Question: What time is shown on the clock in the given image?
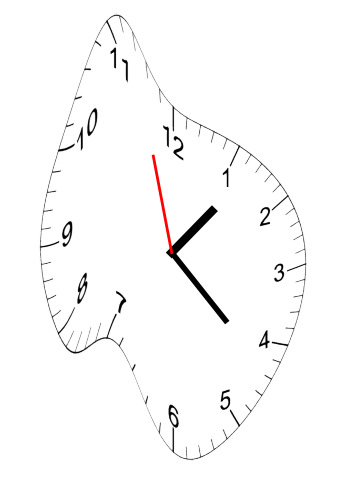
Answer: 01:21:57